Field crop: maize
Growth stage: 2
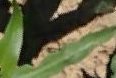
Species: maize